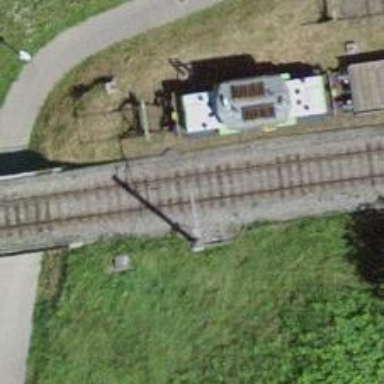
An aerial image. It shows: Railway track with contact lines for electrification.